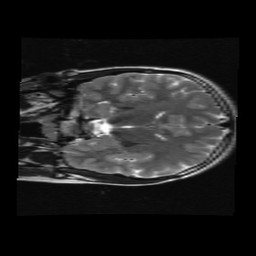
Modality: T2w
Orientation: coronal
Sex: female
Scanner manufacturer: ge
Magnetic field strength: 3 T
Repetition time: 5 s
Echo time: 0.1004 s